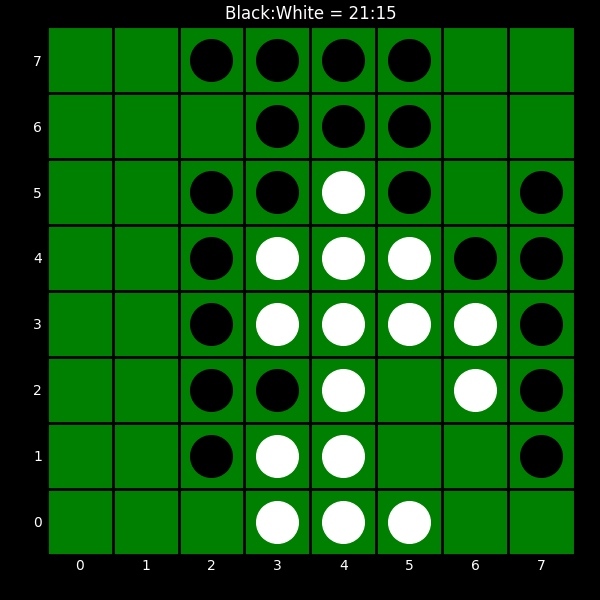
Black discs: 21
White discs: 15